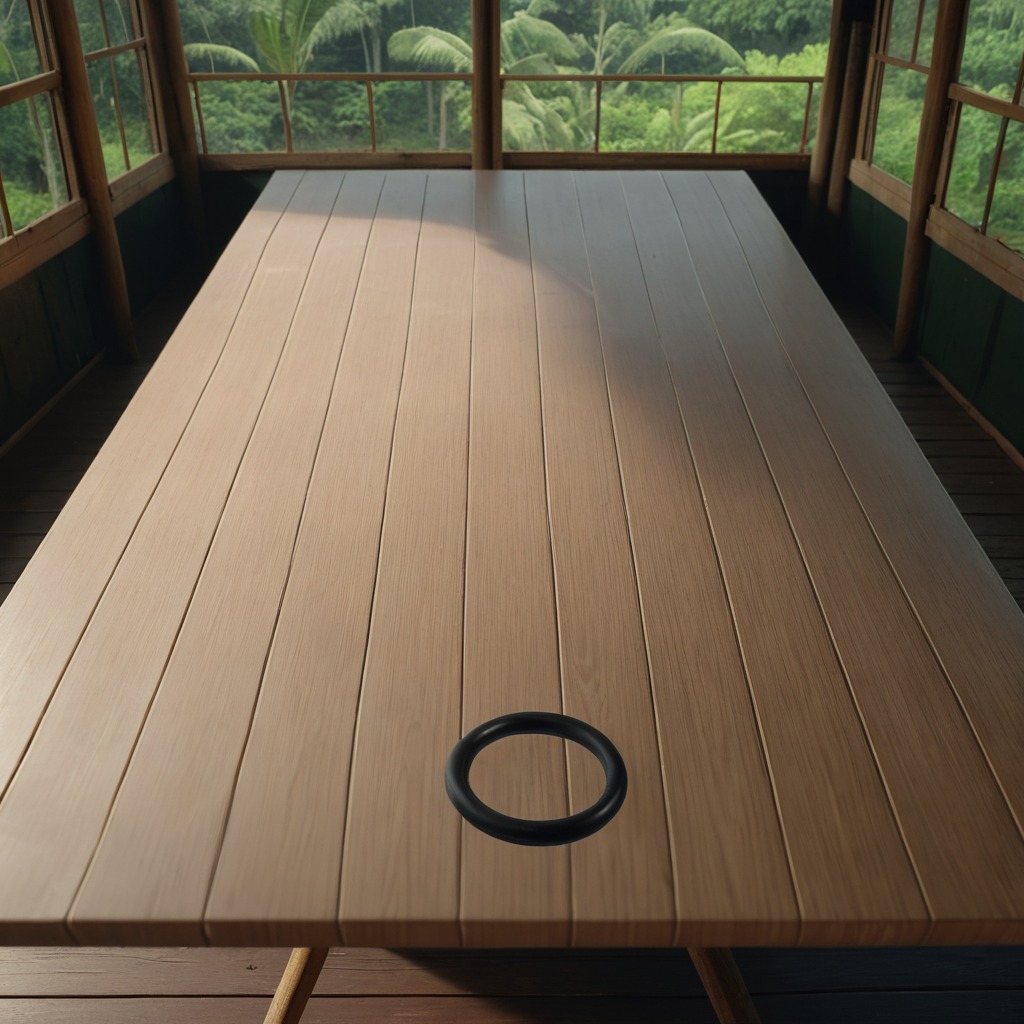
A rubber O-ring is lying on a wooden table inside a jungle field workshop tent.